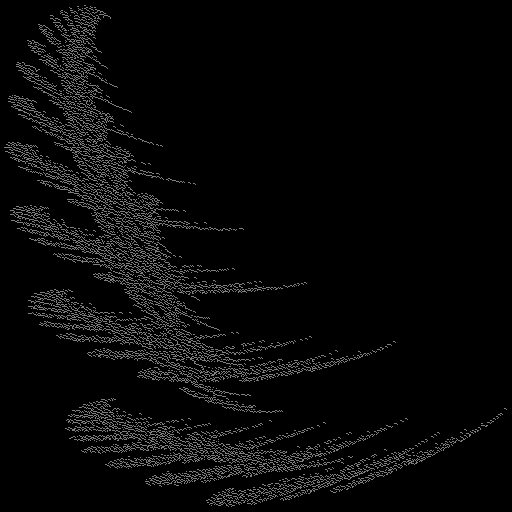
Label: snowdrift